Current action and preconditions to check: trajectory_clear

Your task: For each precondition in the list above, predict whether it will hold at this action.

Consider the current scene as observed from the mobile robot's camera, and analyze the predicted future states of all dynamic agents (e.g., people, animals, vehicles, or any moving entities) within the NEXT SECOND.

IMPORTANT: Only answer "very likely" if you are absolutely certain—based on strong, clear evidence—that a dynamic agent will violate the precondition in the predicted future state. Do NOT answer "very likely" for unlikely, ambiguous, or low-probability risks.

Ask yourself for each precondition: Is there a high probability, with clear and convincing evidence, that the predicted future states of any dynamic agent will interfere with the predicted future state of the currently executing action within the NEXT SECOND, causing that precondition to fail?

Assess the risk level based on these predictions. Use "likely" or "very likely" if motions create a clear risk of interference.

Use "neutral" or "improbable" if agents are nearby but their predicted paths are clearly diverging or non-conflicting.

Failure Risk Categories: "very improbable", "improbable", "neutral", "likely", "very likely"

Answer Format: Output ONLY the probability_of_failure value from these categories: "very improbable", "improbable", "neutral", "likely", "very likely"

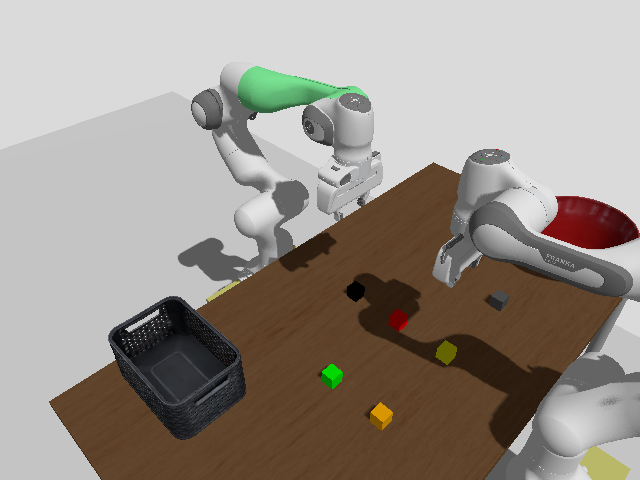

Answer: very improbable